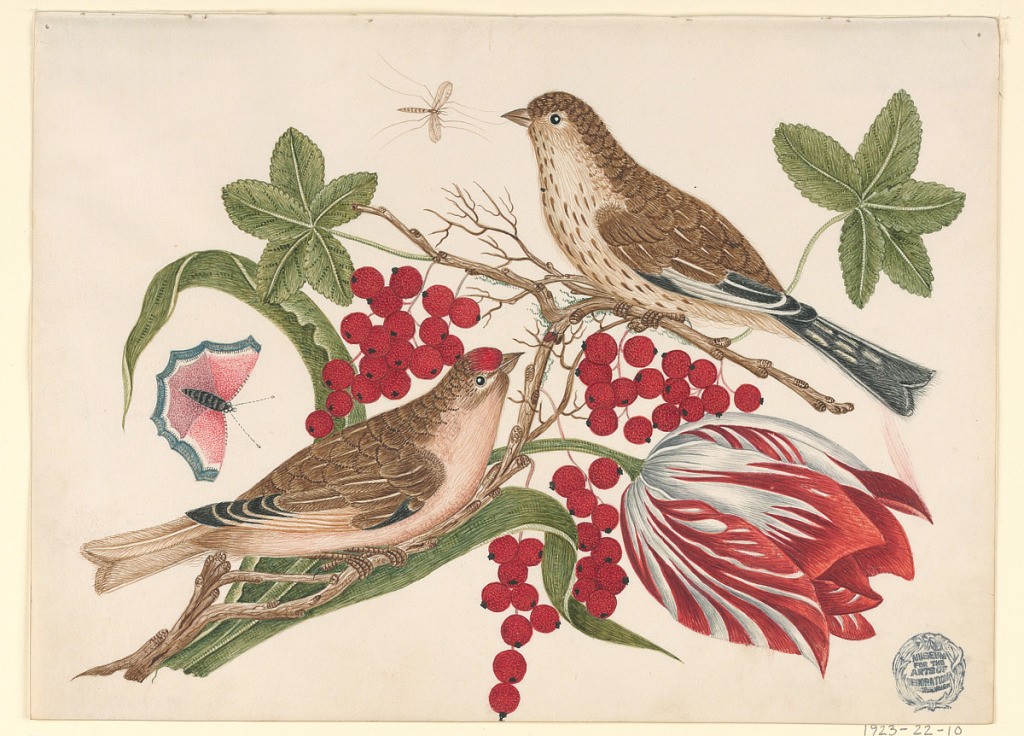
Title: Two Brown Birds on Branch with Tulip, Berries, and Insects
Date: ca. 1800–1830
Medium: Pen and ink, graphite on coated wove paper
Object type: Drawing
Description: Two Brown Birds on Branch with Tulip, Berries, and Insects